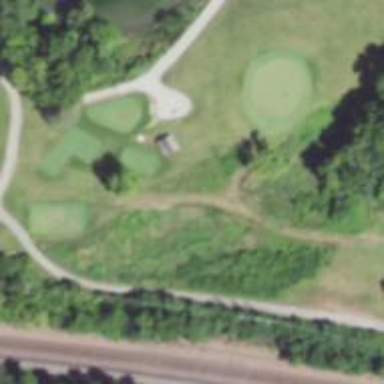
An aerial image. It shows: Golf tee.